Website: home-depot
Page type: customer-info-address
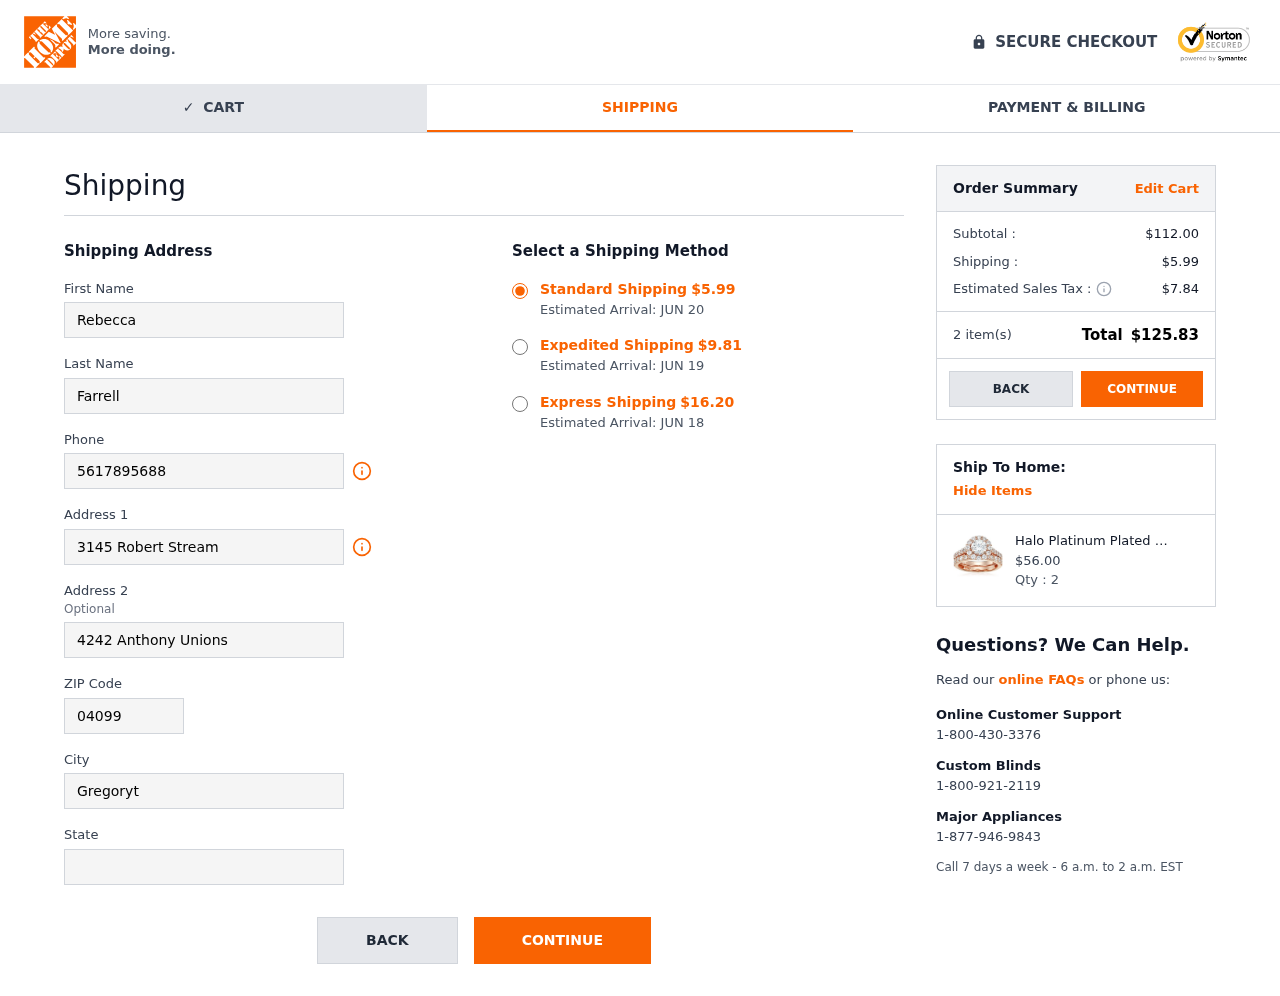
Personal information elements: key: PII_CITY
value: Gregorytown
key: PII_FIRSTNAME
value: Rebecca
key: PII_LASTNAME
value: Farrell
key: PII_PHONE
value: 5617895688
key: PII_POSTCODE
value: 04099
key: PII_STATE
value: AS
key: PII_STREET
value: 3145 Robert Stream
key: PII_STREET2
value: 4242 Anthony Unions
Product elements: key: PRODUCT1_NAME
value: Halo Platinum Plated Sterling Silver Swarovski Crystal Flower Ring
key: PRODUCT1_PRICE
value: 56
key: PRODUCT1_QUANTITY
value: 2
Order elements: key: ORDER_SHIPPING_COST
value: $5.99
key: ORDER_DELIVERY_DATE
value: Estimated Arrival: JUN 20
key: ORDER_SHIPPING_COST_EXPEDITED
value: $9.81
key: ORDER_DELIVERY_DATE_EXPEDITED
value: Estimated Arrival: JUN 19
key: ORDER_SHIPPING_COST_EXPRESS
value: $16.20
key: ORDER_DELIVERY_DATE_EXPRESS
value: Estimated Arrival: JUN 18
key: ORDER_SUBTOTAL
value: $112.00
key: ORDER_TAX
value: $7.84
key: ORDER_NUM_ITEMS
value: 2 item(s)
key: ORDER_TOTAL
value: $125.83